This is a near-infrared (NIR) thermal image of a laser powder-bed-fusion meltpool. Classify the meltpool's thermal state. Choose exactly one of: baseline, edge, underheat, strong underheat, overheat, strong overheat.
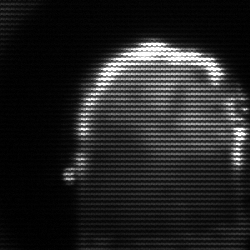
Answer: baseline